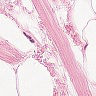
Metastatic tissue present: no